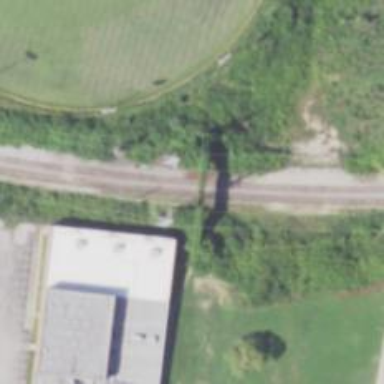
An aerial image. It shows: Railway siding with rails.